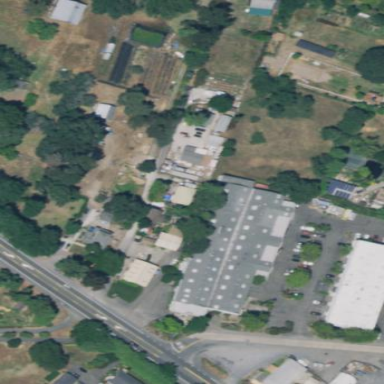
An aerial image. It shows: Warehouse.